Field crop: maize
Growth stage: 2
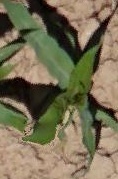
Species: maize